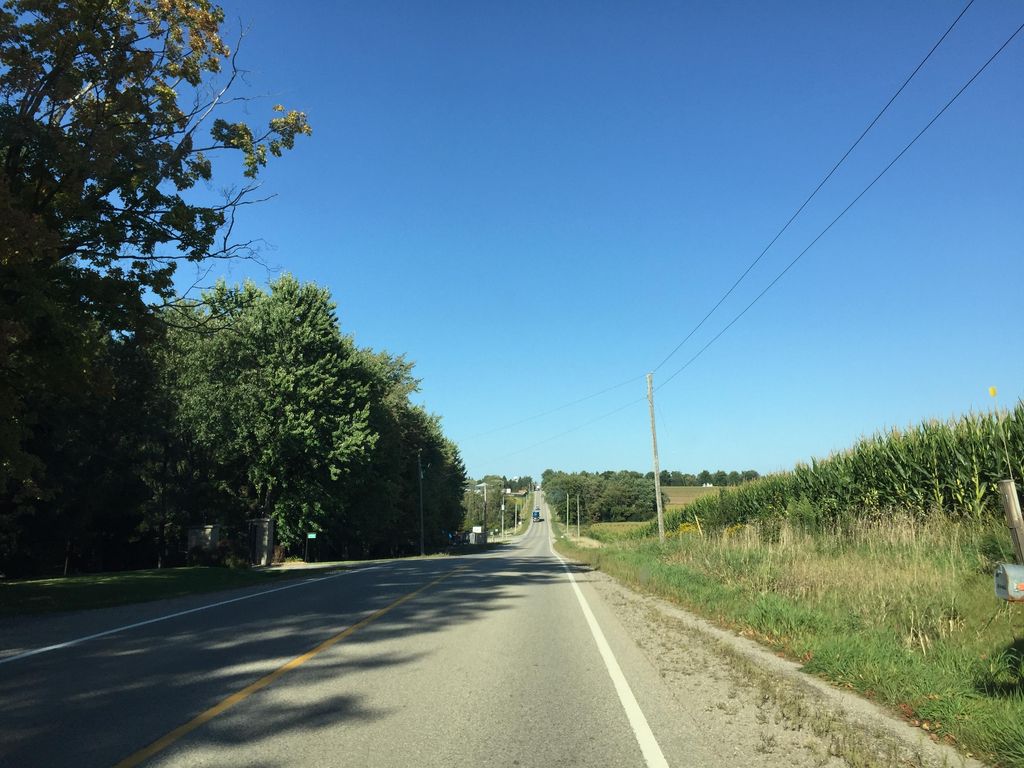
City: kitchener-waterloo